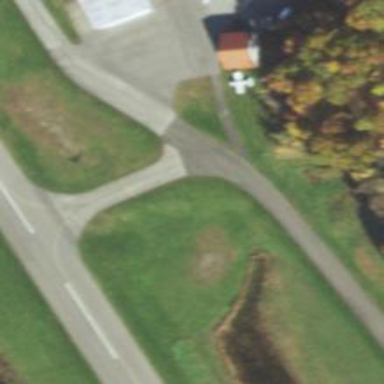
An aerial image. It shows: View of taxiway at the airport.